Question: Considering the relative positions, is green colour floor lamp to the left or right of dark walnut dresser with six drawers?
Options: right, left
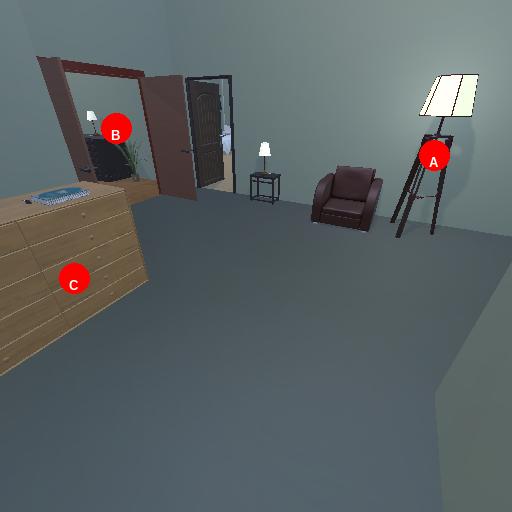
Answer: right